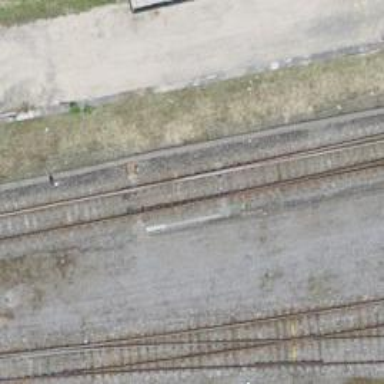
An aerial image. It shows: Railway switch.